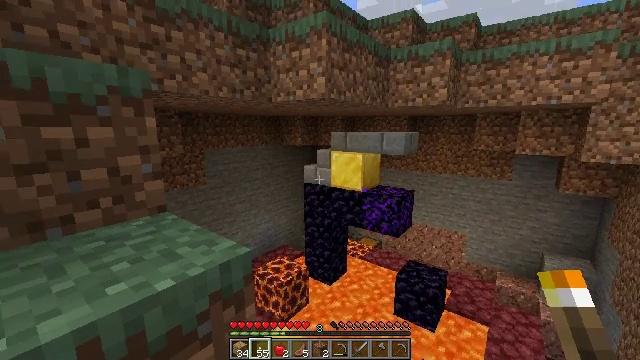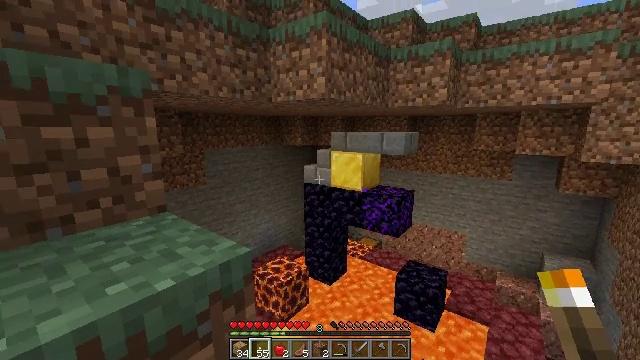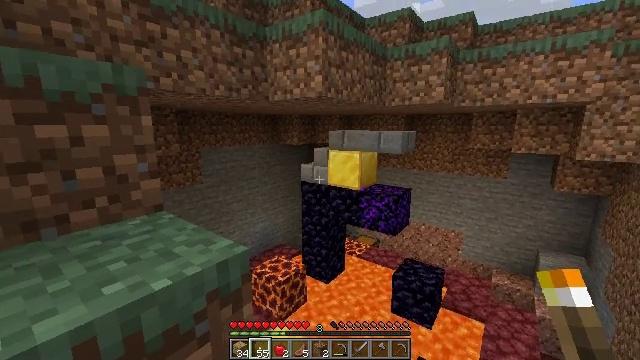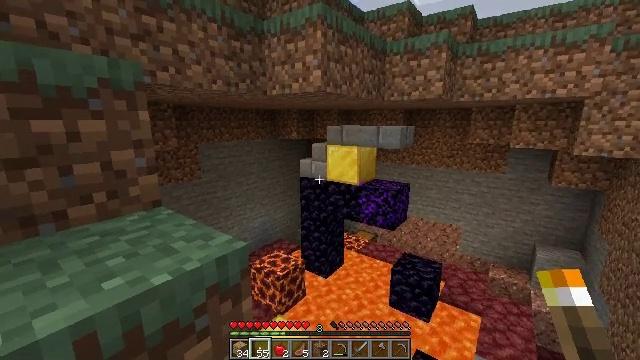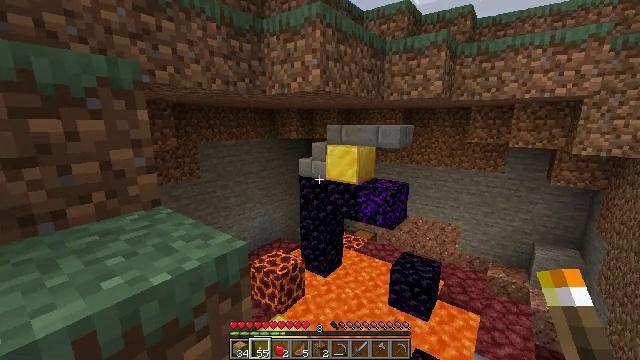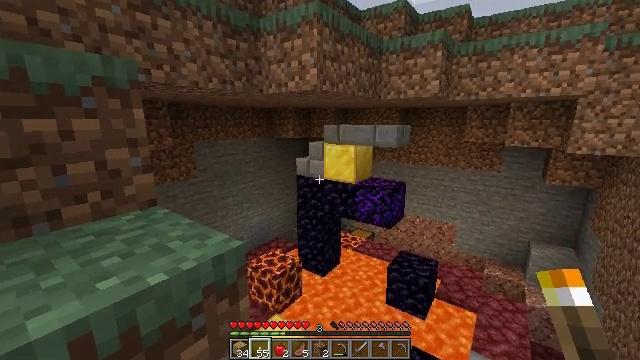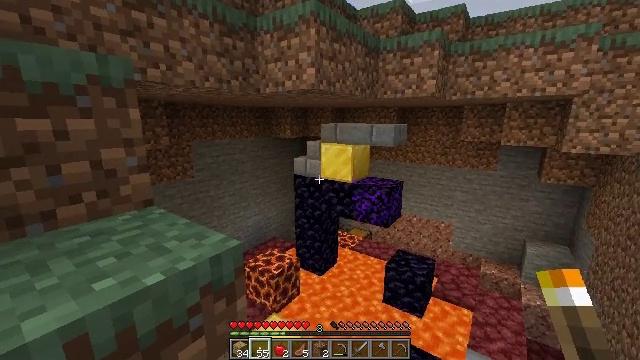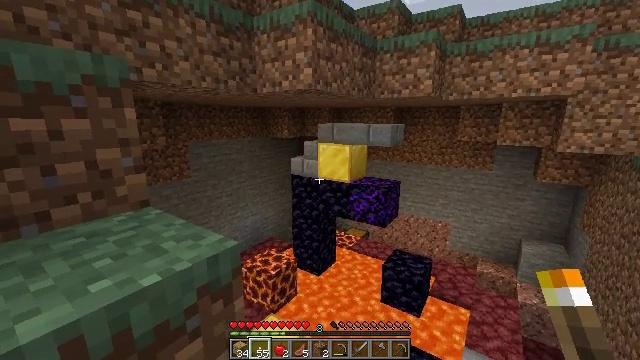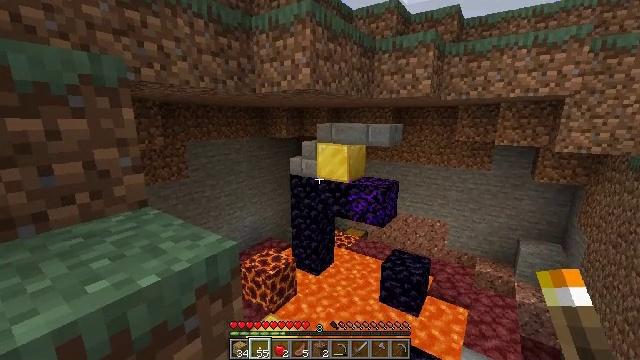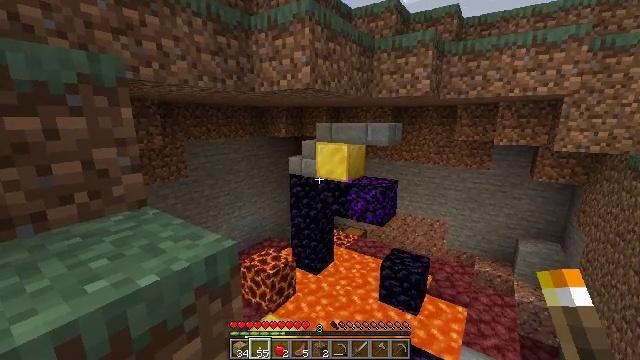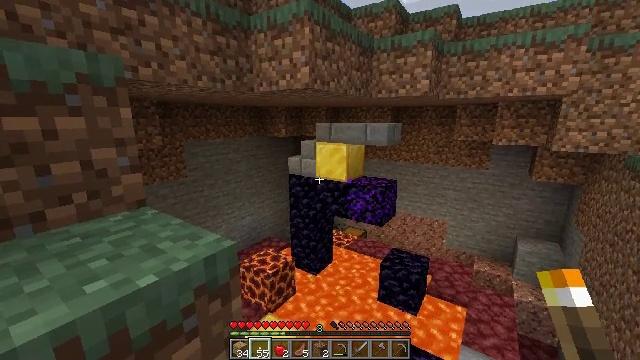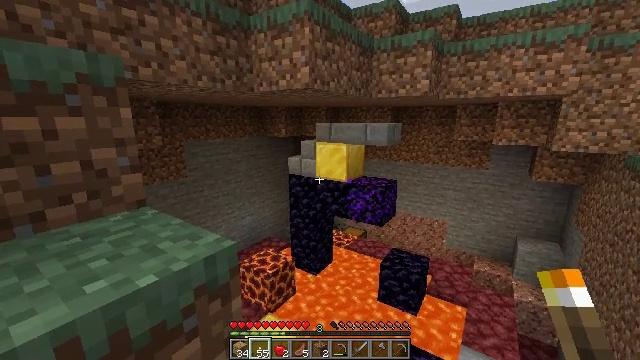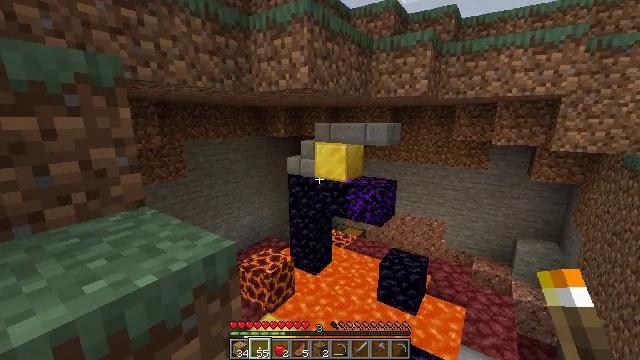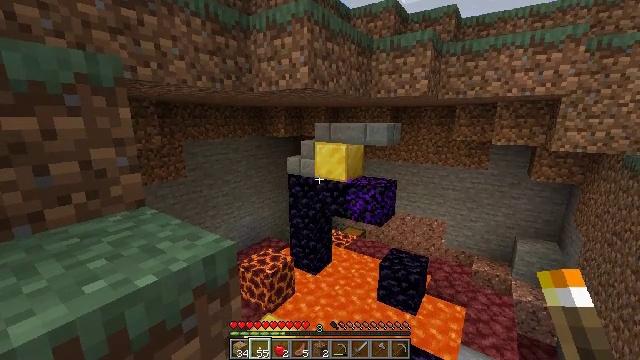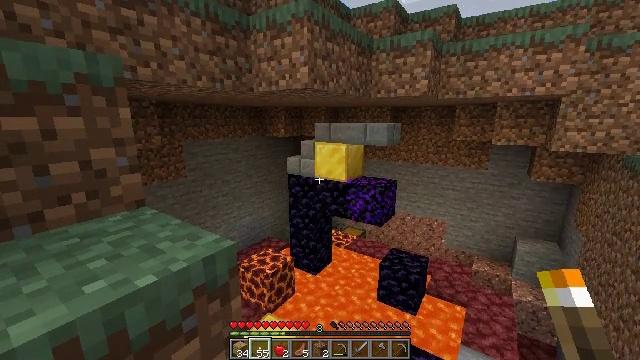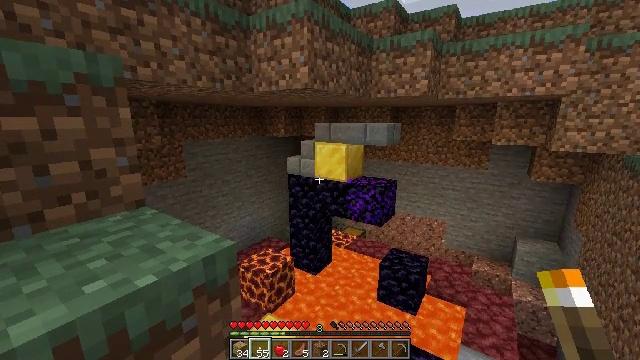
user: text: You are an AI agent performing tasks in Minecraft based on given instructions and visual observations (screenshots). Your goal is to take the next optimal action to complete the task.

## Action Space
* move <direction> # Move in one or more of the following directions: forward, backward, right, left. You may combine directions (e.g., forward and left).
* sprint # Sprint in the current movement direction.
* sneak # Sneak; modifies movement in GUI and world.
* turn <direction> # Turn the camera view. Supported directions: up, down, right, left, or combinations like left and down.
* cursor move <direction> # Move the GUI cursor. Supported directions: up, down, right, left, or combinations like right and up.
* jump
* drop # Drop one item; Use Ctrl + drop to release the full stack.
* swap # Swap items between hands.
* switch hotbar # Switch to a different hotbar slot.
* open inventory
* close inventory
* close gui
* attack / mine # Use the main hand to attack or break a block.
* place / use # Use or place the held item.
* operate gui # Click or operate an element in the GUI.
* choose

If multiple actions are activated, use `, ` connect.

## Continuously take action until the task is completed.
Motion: motion action
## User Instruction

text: Mine the netherrack in the Nether.
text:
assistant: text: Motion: no_op
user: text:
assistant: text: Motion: no_op
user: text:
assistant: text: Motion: turn down
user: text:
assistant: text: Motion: no_op
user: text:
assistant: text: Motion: no_op
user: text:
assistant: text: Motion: no_op
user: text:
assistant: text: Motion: no_op
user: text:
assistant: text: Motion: no_op
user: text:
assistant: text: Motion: no_op
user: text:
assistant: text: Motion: no_op
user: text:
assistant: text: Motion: no_op
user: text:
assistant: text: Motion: no_op
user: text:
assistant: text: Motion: no_op
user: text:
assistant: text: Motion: no_op
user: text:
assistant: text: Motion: no_op
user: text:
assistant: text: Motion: no_op
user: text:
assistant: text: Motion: no_op
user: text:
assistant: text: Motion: no_op
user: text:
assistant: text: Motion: no_op
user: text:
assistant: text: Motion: no_op
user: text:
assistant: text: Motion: no_op
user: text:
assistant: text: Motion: no_op
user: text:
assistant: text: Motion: no_op
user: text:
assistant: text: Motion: no_op
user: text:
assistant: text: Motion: no_op
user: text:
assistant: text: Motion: turn right and down
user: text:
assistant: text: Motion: no_op
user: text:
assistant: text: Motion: no_op
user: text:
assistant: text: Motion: turn down
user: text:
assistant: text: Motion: turn down